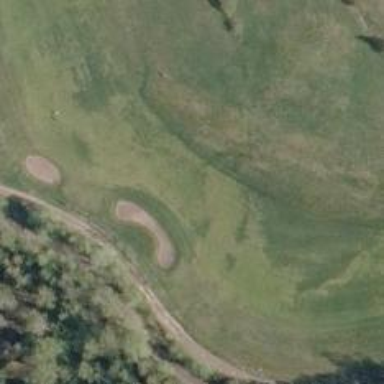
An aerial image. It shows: View of golf hole.